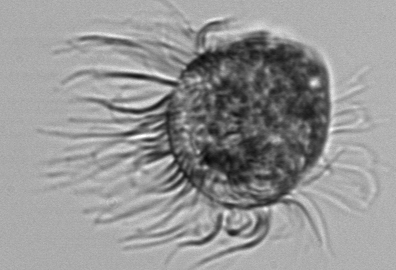
Label: Pelagostrobilidium